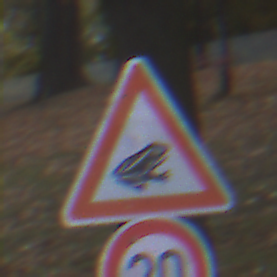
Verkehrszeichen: AmphibienwanderungLinks
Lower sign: Geschwindigkeit20
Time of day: MorningAfternoon
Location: Outdoor (Urban)
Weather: Overcast
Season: NotSpecified
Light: Natural